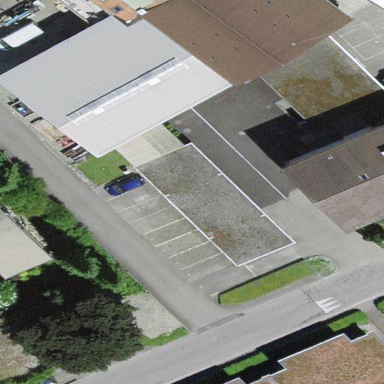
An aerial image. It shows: Garage building.